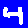
Digit: 4